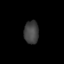
Tissue: lung
Cell type: Endothelial cells
Senescence score: 0.669
Nuclear area (px): 333
Mean DAPI intensity: 65.619